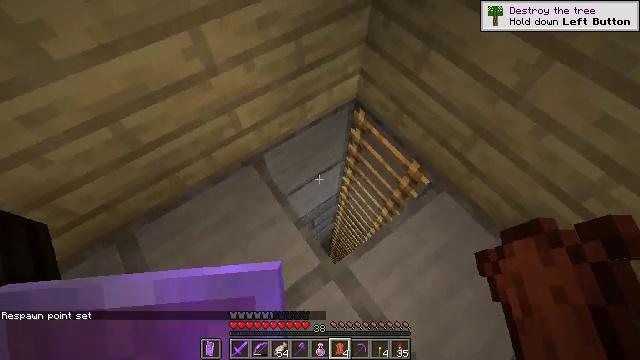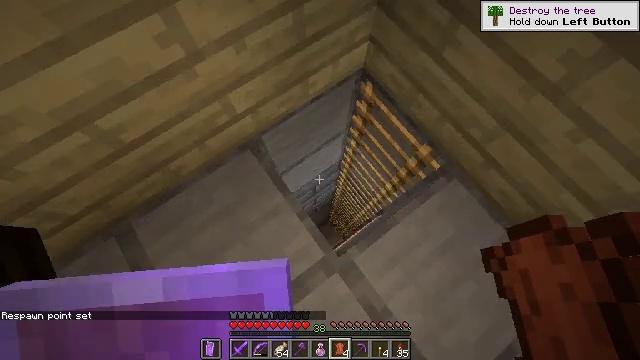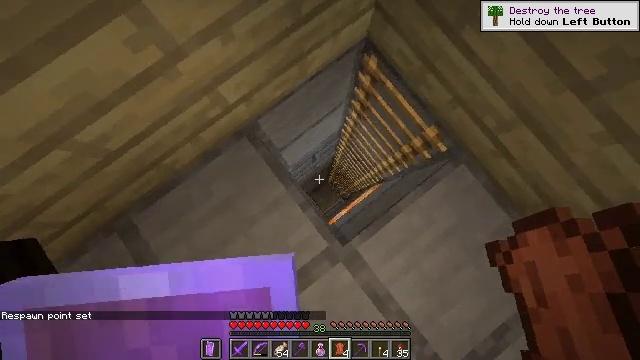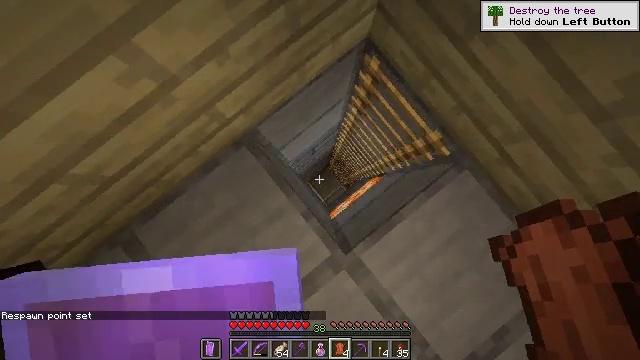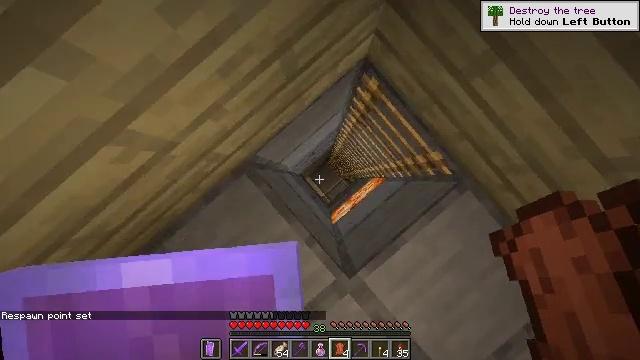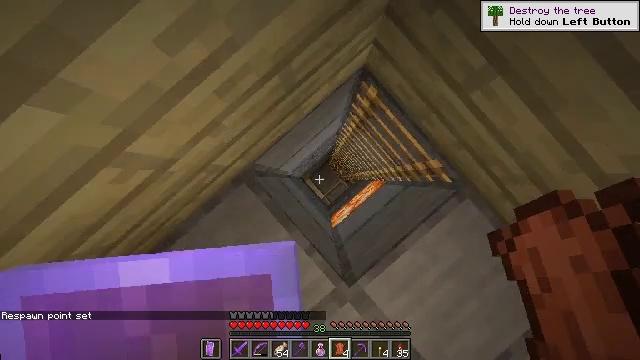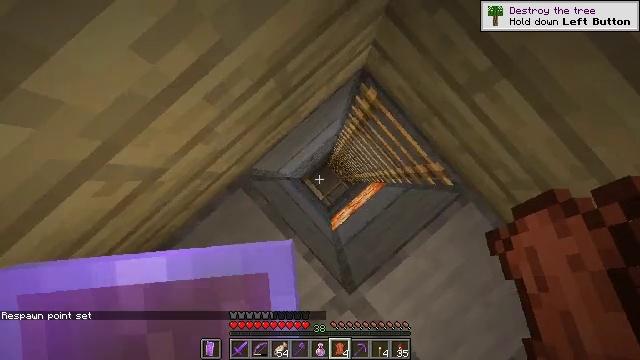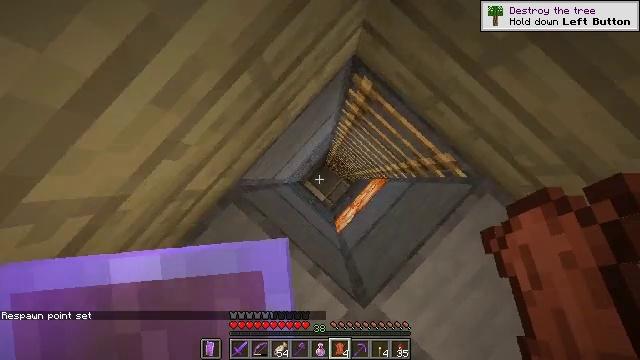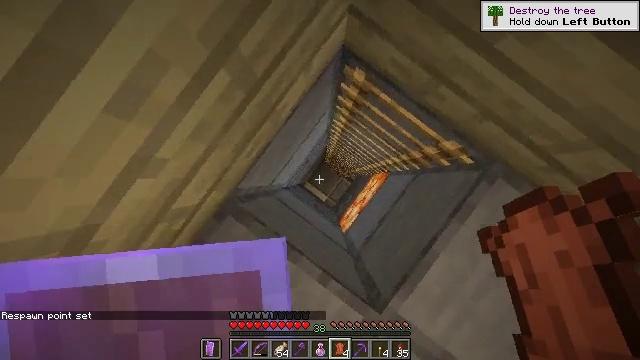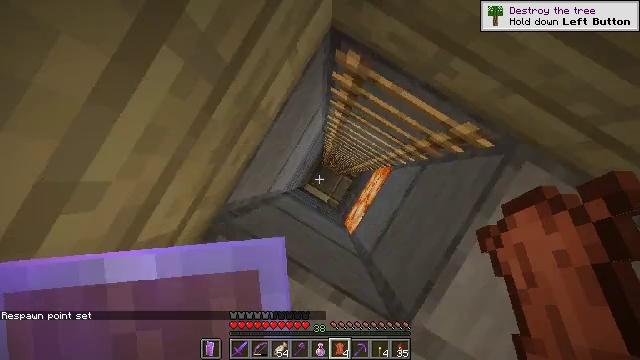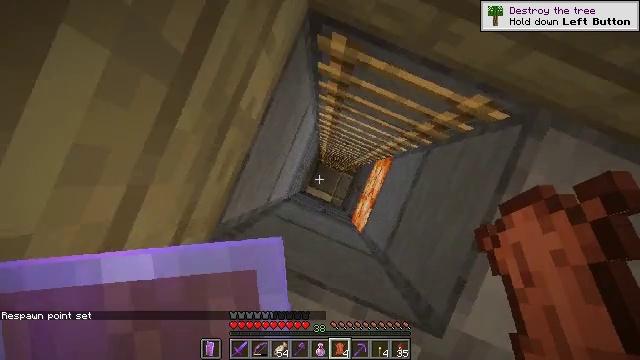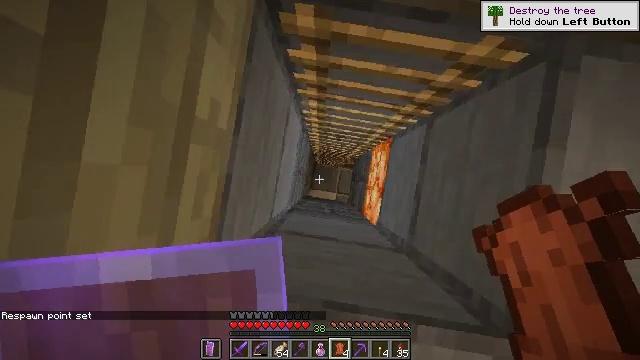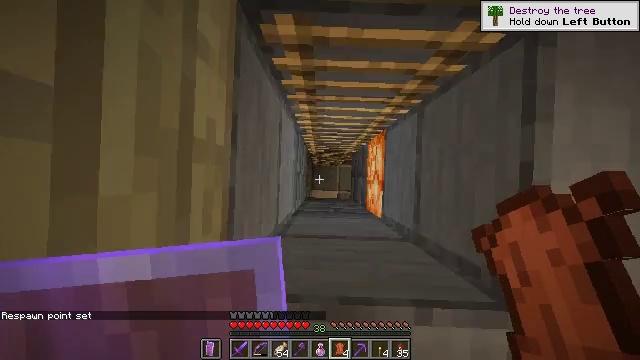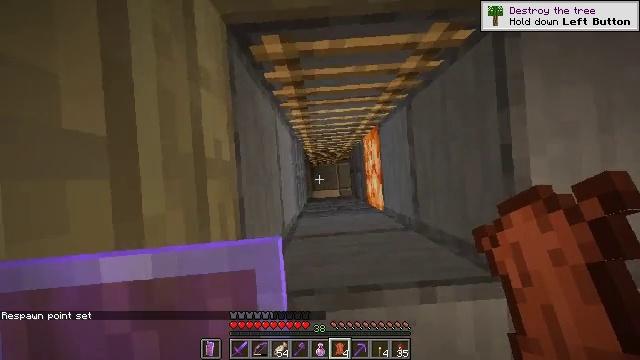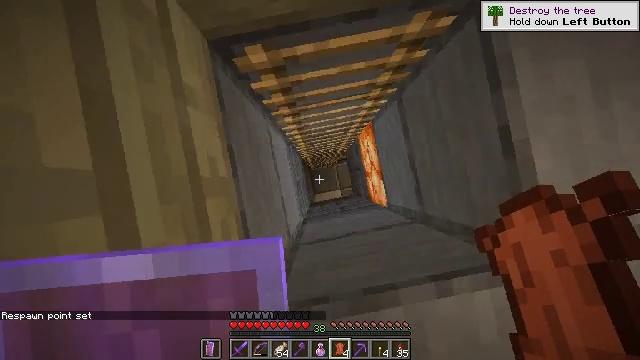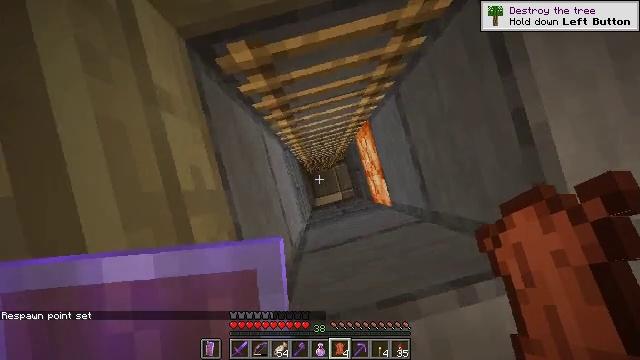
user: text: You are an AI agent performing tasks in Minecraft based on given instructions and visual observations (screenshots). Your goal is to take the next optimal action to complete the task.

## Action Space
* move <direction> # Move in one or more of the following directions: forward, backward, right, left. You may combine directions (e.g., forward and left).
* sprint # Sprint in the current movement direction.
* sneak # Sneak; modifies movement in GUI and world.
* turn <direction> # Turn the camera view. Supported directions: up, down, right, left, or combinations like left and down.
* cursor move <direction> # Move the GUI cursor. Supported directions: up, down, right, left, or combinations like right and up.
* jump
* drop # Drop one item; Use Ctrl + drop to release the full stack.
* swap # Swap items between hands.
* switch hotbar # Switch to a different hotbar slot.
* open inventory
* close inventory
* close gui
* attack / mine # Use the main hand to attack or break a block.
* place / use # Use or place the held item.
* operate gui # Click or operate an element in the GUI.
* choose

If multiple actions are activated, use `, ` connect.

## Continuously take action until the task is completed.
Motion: motion action
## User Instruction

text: craft item air
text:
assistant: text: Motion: move forward, turn down
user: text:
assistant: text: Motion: move forward, turn right and down
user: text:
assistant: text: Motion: move forward, turn right and down
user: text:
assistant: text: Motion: turn right and down
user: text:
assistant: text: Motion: no_op
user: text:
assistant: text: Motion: no_op
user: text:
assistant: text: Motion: turn right and down
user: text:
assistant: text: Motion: turn right
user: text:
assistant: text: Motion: turn right
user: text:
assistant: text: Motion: turn right
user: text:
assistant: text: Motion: turn right and down
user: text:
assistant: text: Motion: turn right
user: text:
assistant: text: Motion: turn right
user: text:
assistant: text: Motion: turn right
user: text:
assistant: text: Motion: turn right
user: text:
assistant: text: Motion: turn right and up
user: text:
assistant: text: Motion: turn right and up
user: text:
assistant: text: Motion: turn right and up
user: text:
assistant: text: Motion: turn right and up
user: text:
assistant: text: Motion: no_op
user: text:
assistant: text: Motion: no_op
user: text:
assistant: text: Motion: no_op
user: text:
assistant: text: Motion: no_op
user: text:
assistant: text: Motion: turn right and up
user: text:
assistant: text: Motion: turn up
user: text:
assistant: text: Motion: no_op
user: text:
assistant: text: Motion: no_op
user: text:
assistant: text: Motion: no_op
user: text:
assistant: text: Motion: no_op
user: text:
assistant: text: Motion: no_op